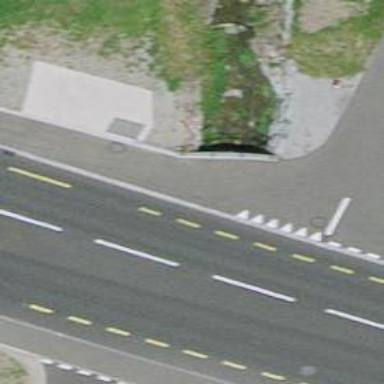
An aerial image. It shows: Culvert tunnel.